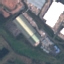
Land use / land cover class: Industrial